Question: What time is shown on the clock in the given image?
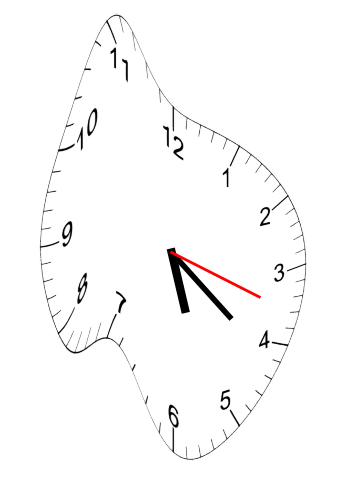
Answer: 05:21:18